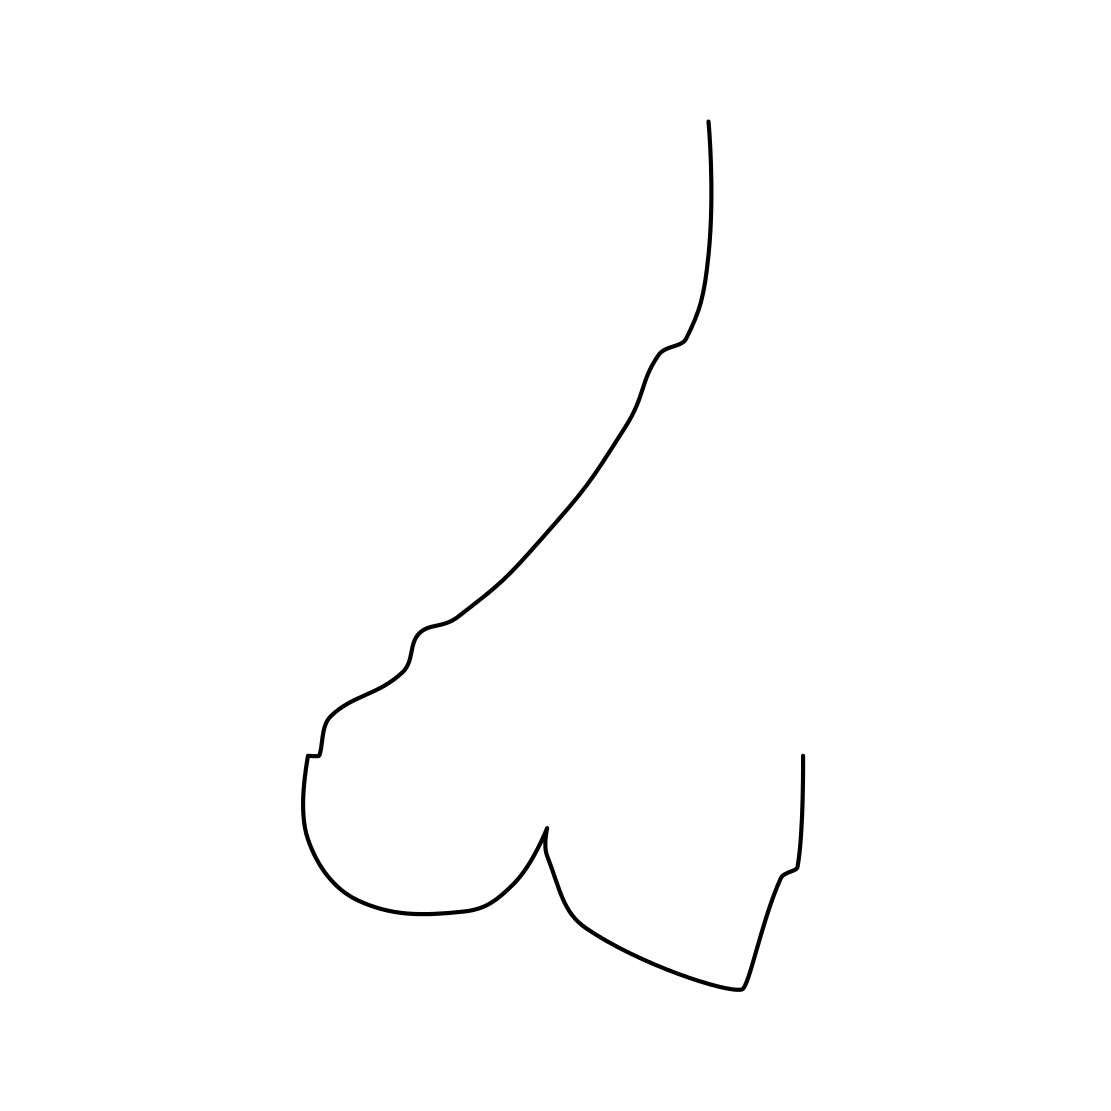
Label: nose